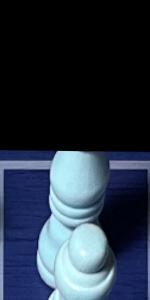
Label: Bishop_White